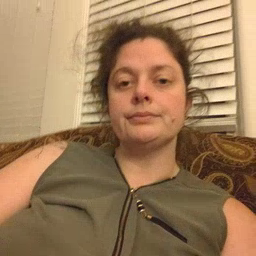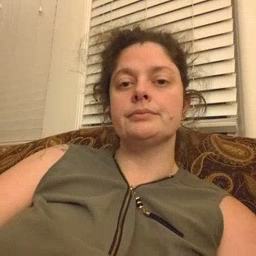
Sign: mad